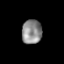
Tissue: prostate
Cell type: T cells
Senescence score: 0.2608
Nuclear area (px): 474
Mean DAPI intensity: 140.108